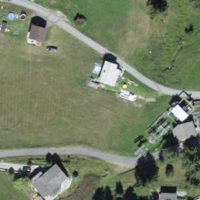
EUNIS habitat code: 24
Species observed at this site:
Dactylorhiza maculata
Lanius collurio
Motacilla alba